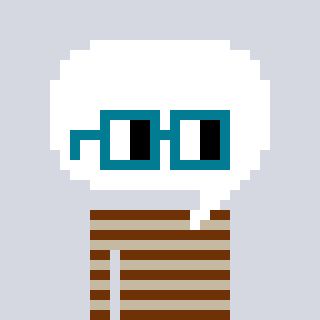
a pixel art character with square dark green glasses, a speech bubble-shaped head and a bege-colored body on a cool background